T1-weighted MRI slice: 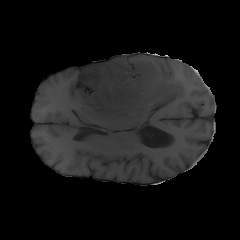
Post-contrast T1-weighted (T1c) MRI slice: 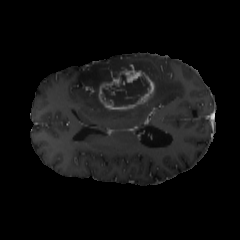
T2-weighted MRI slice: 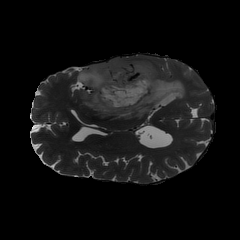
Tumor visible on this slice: yes